Field crop: tomato
Growth stage: 1
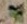
Species: solanum